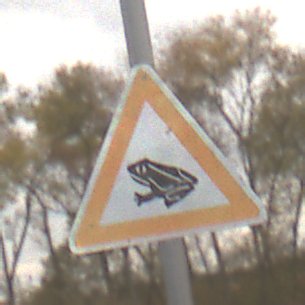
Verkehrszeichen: AmphibienwanderungRechts
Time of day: MorningAfternoon
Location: Outdoor (Nature)
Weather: Overcast
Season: NotSpecified
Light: Natural